Interaction volume radius: 5 \u00c5
Interaction volume height: 20 \u00c5
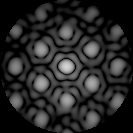
Disorder parameter: 0.3013